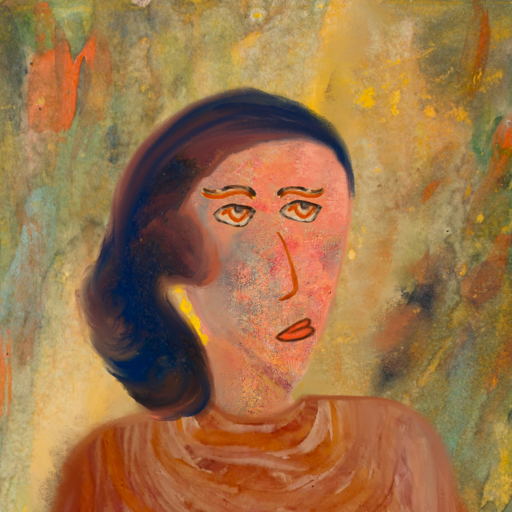
Background: Comrade, Head And Neck Side: Irani, Face Side: Experience, Bust: Pious_Lady, Hair Side: Mother_And_Son_Son, Head Accessory: Blank, Second Necklace: Blank, Necklace: Blank, Baby: Blank